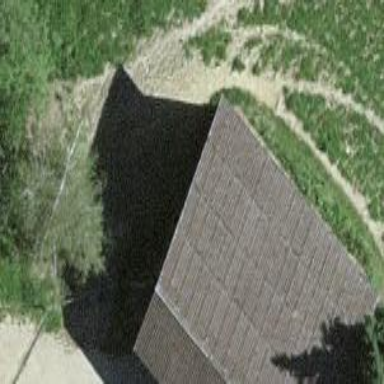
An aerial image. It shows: Shed building.